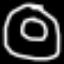
Label: donut